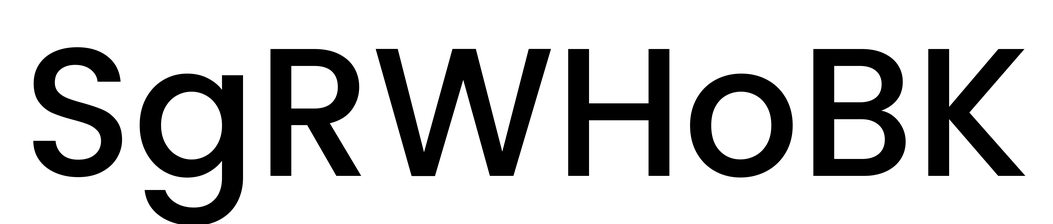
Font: Poppins-Medium